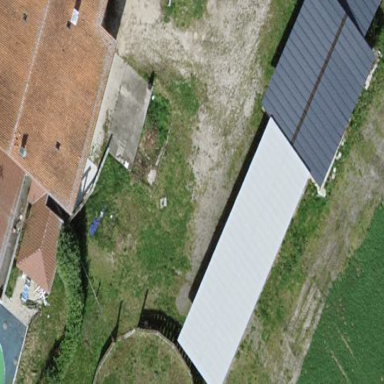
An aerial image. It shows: View of roof of building.